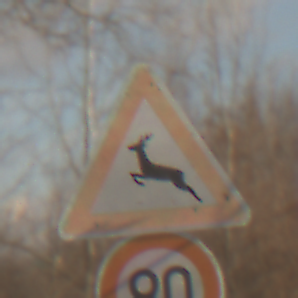
Verkehrszeichen: WildwechselRechts
Zusatzzeichen unten: Geschwindigkeit90
Umgebung: Outdoor, Nature
Tageszeit: SunriseSunset
Wetter: PartlyCloudy
Licht: Natural
Jahreszeit: NotSpecified
Kontrast: MediumContrast